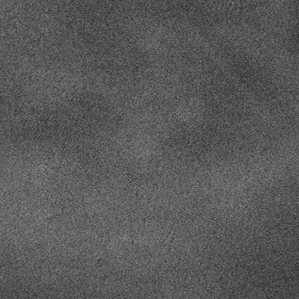
Label: frost